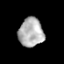
Tissue: prostate
Cell type: Myeloid cells
Senescence score: 0.1999
Nuclear area (px): 698
Mean DAPI intensity: 177.348